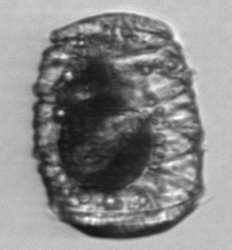
Label: Polykrikos